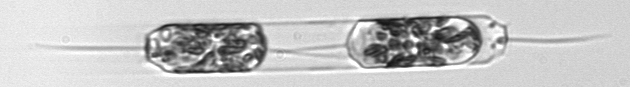
Label: Ditylum_brightwellii